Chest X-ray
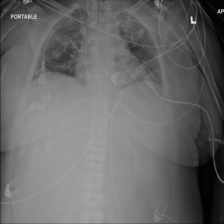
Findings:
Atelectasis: negative
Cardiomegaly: negative
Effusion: negative
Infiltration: negative
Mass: negative
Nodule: negative
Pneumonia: negative
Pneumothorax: negative
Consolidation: negative
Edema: negative
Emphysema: negative
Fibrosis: negative
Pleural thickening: negative
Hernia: negative